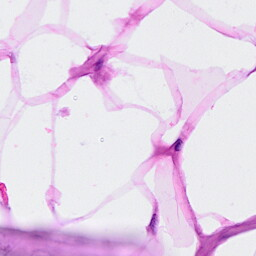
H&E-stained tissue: Breast